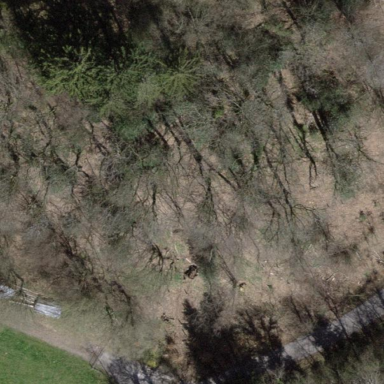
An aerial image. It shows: Mixed leaf-type forest area.